Question: i have a problem;
'''
import requests
import json
from datetime import datetime
result = requests.get("https://api.exchangeratesapi.io/history?start_at=2020-12-1&end_at=2020-12-13&symbols=USD,TRY&base=USD")
result = json.loads(result.text)
print(result["rates"])
print(sorted(i, key=lambda date: datetime.strptime(date, "%Y-%m-%d")))
'''
And i added the error in the below. I want to sort the dates.

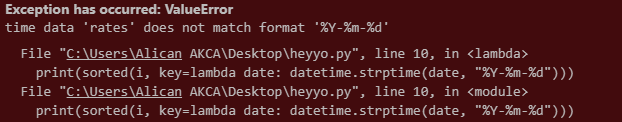
Answer: The variable 'i' has no meaning here, you can do
'''
ra = result["rates"]
ra = sorted(ra, key=lambda date: datetime.strptime(date, "%Y-%m-%d"))
print(ra)
'''
This will return a list because dict has no order in Python(always!), you can not put any order on dict elements.
To use a ordered dict, you can try 'OrderedDict' in Python, see
<URL>